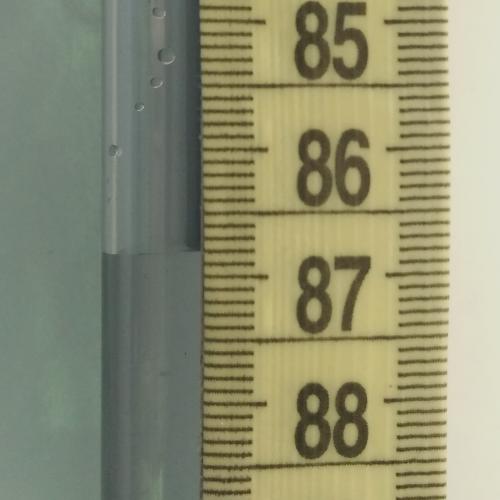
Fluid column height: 86.8 cm